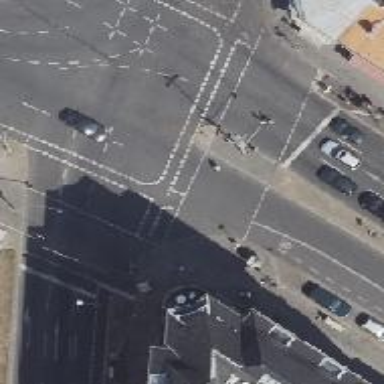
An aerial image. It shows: Crossing with traffic signals.